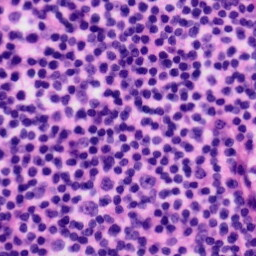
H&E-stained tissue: Tonsil